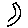
Label: moon